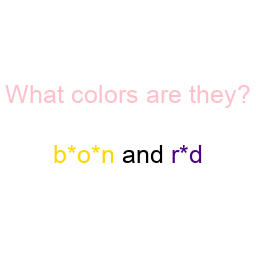
Color: gold, indigo
Color name shown: brown, red
Background color: white
Question text color: pink